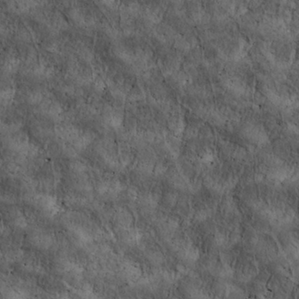
Label: non_frost